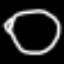
Label: clock